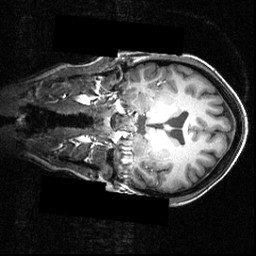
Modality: T1w
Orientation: coronal
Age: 25
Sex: female
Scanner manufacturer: siemens
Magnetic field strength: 3.951 T
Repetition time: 1.5 s
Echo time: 0.00335 s